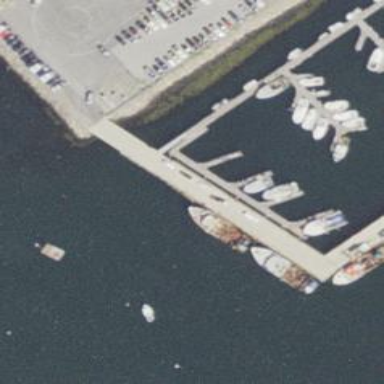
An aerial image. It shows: Man-made pier.